Question: I am trying to install the Android Studio and there is an error that I can not fix. See attached picture:

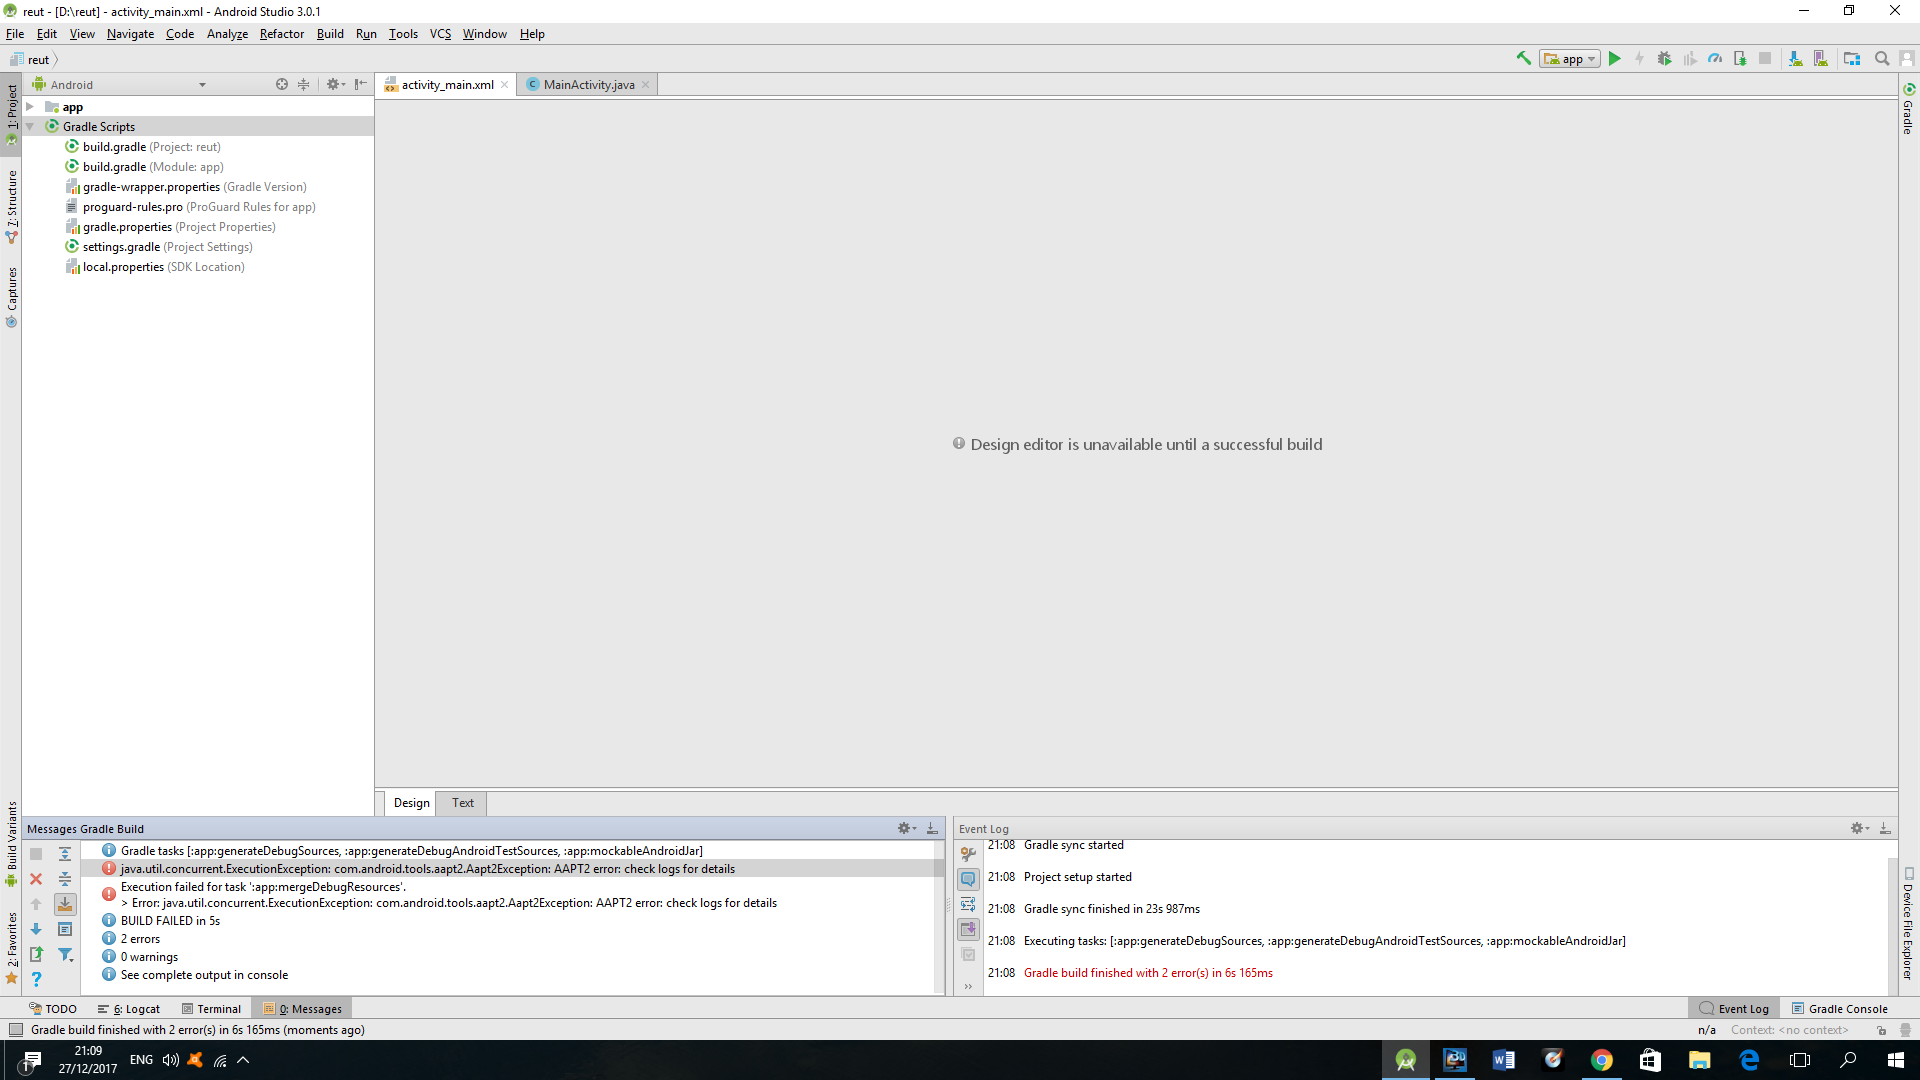
Answer: 'Aapt2' is enabled by default when you use 'android plugin' for 'gradle 3.0'.
This is to improve incremental resource processing
can you try this?
Open the 'gradle.properties' and add this:
'android.enableAapt2=false'